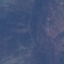
Land use / land cover class: HerbaceousVegetation